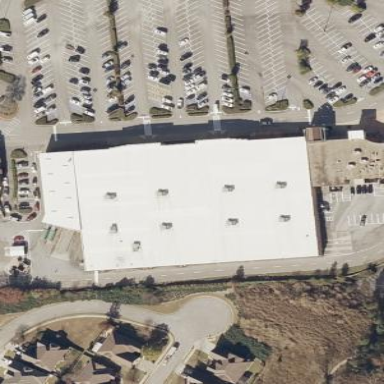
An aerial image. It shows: Department store building.